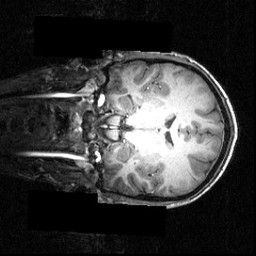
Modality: T1w
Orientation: coronal
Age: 12
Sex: male
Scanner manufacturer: siemens
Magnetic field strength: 3.951 T
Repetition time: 1.5 s
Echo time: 0.00335 s